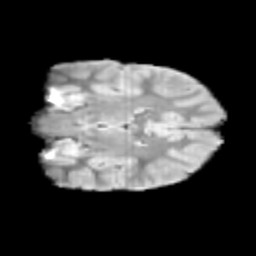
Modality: T2w
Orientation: coronal
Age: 9
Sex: female
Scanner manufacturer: siemens
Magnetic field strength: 3 T
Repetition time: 3.8 s
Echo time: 0.07 s